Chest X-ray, AP view. Patient: 81 years old, sex F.
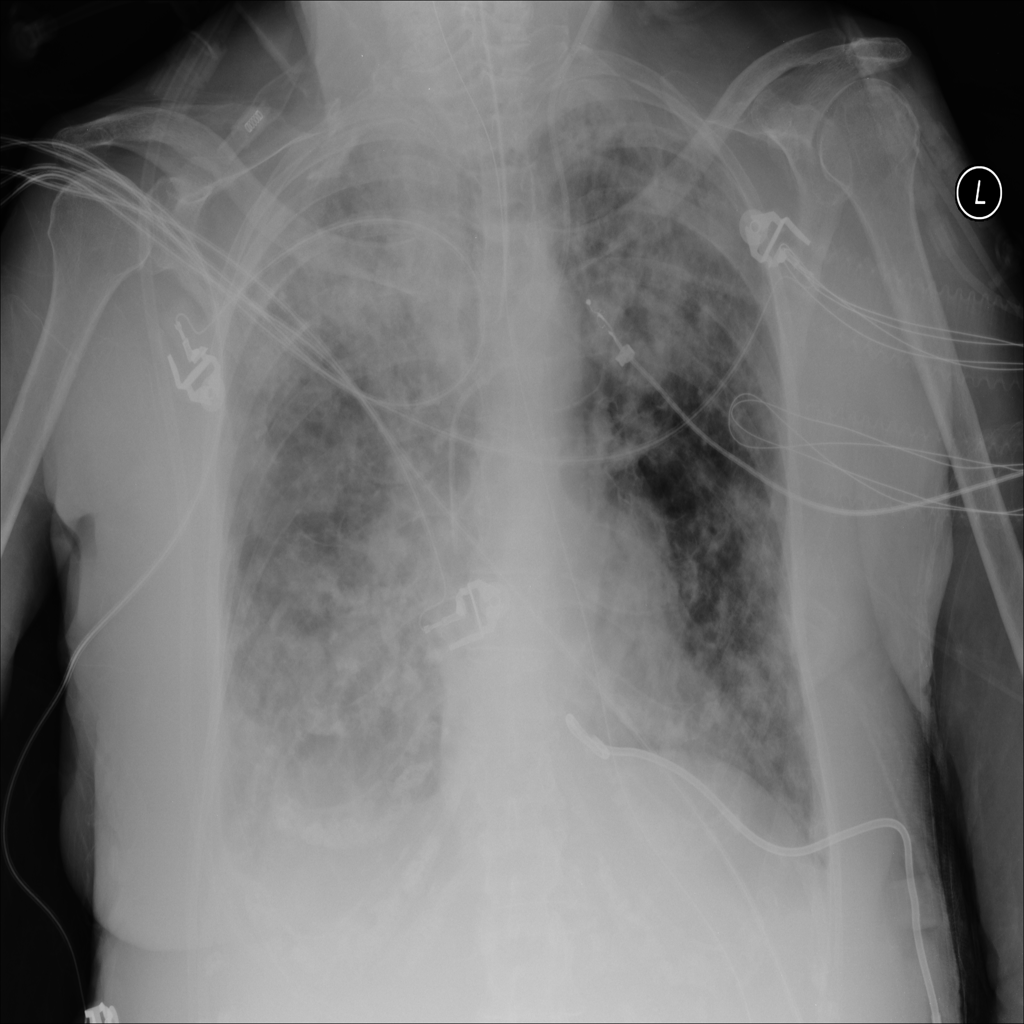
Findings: Effusion, Infiltration, Nodule